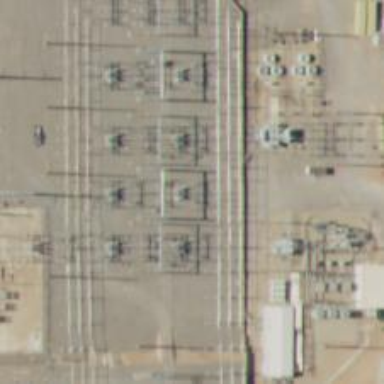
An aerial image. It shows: Switch used for power control.